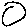
Label: circle